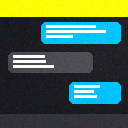
Screen state: on